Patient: sex M, age 73
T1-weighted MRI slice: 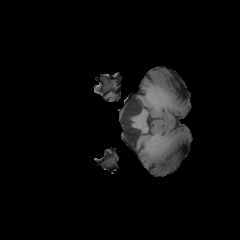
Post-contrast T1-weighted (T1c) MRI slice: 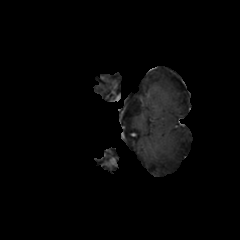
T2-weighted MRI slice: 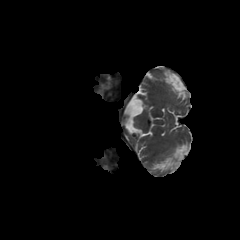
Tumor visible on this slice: no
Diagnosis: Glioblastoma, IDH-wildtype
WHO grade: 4